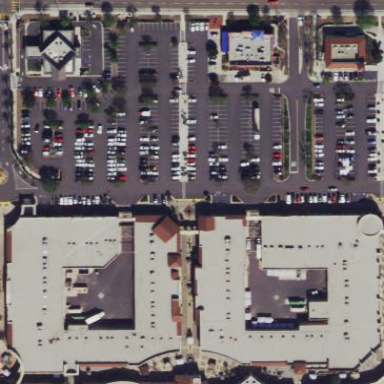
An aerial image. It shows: Commercial building.